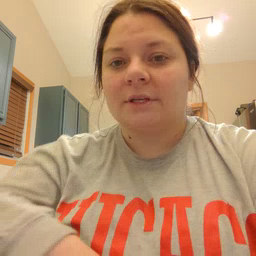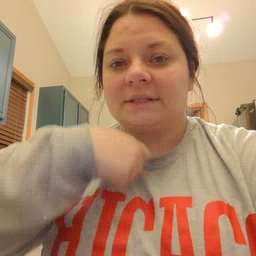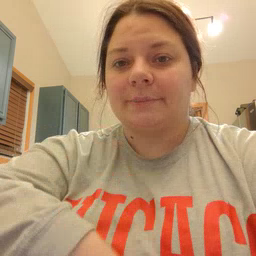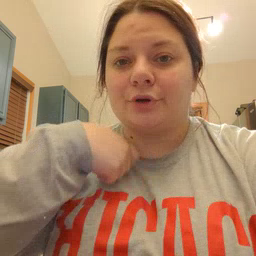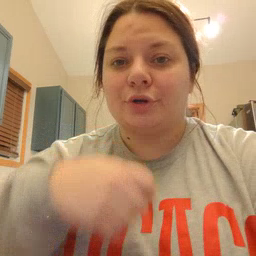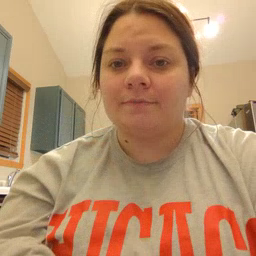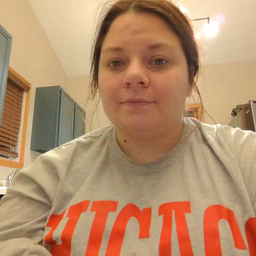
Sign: zipper